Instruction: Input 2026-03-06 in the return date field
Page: home
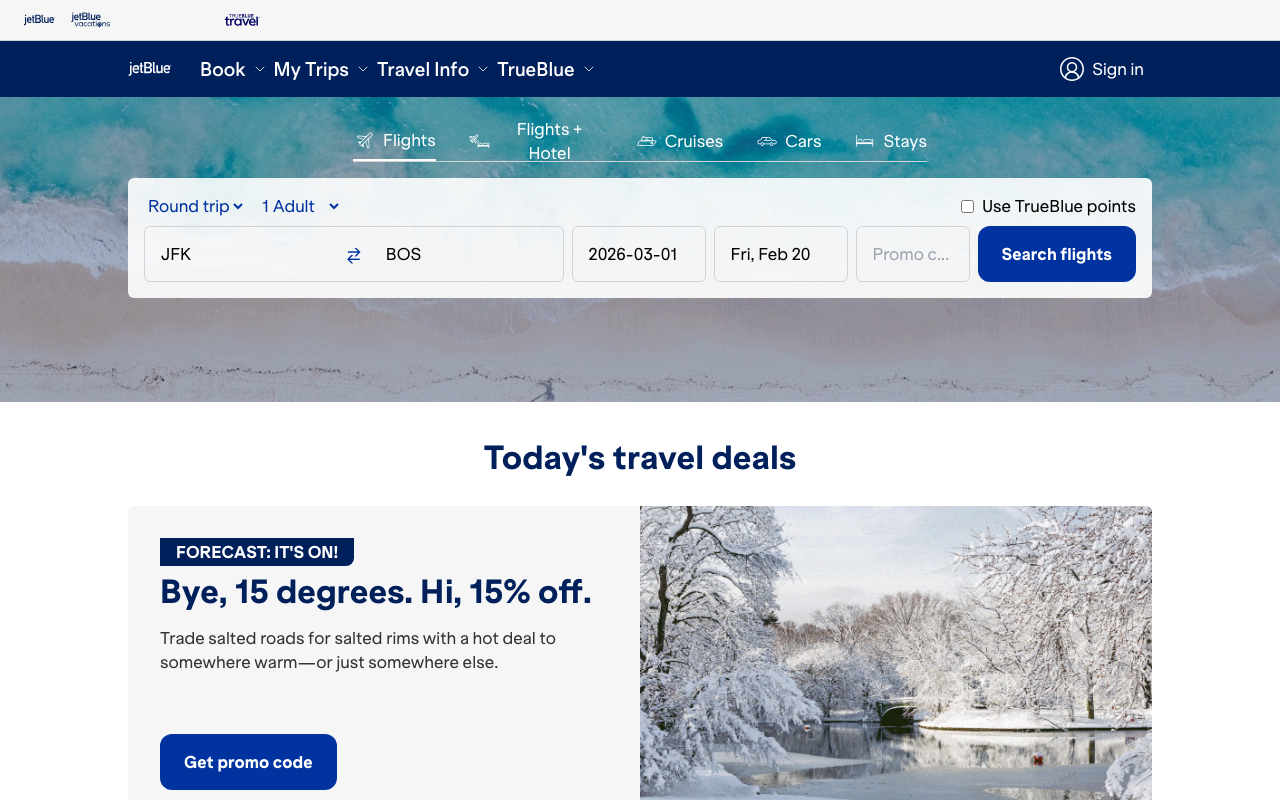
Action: type